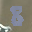
Label: 8